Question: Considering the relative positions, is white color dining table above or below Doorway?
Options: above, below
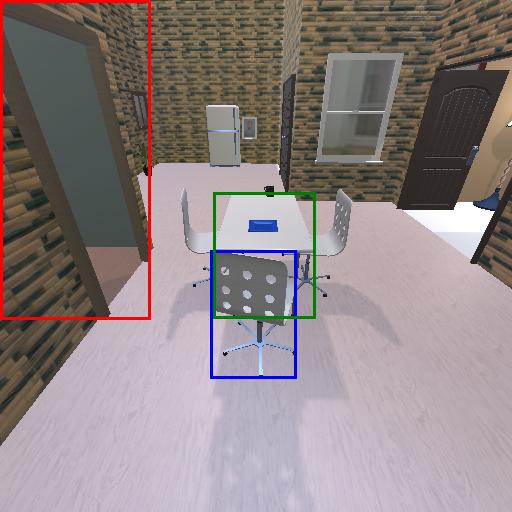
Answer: above